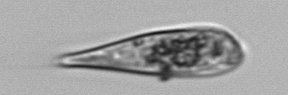
Label: Licmophora